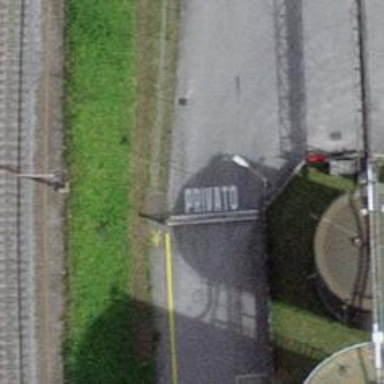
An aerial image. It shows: Gate.